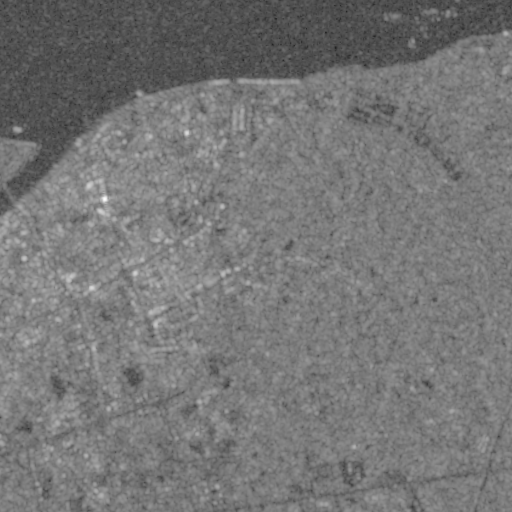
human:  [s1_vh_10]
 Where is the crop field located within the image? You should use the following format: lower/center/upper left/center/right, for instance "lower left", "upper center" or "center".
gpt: The crop field is located in the lower left of the image.
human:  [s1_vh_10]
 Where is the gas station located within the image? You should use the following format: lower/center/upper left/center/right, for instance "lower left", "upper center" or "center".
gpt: The gas station is located in the center left of the image.
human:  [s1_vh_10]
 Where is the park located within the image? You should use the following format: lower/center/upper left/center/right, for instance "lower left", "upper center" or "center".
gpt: The park is located in the lower left of the image.
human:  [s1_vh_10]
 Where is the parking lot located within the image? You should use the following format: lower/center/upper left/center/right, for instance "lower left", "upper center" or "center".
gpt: The parking lot is located in the center left of the image.
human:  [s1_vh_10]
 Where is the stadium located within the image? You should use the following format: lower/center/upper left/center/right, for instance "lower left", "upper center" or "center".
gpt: The stadium is located in the lower left of the image.
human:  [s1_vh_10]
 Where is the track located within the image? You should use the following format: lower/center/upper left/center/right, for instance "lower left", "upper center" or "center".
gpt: The track is located in the lower left of the image.
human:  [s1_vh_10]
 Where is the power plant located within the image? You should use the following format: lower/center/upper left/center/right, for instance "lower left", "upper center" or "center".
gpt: There is no power plant in the image.

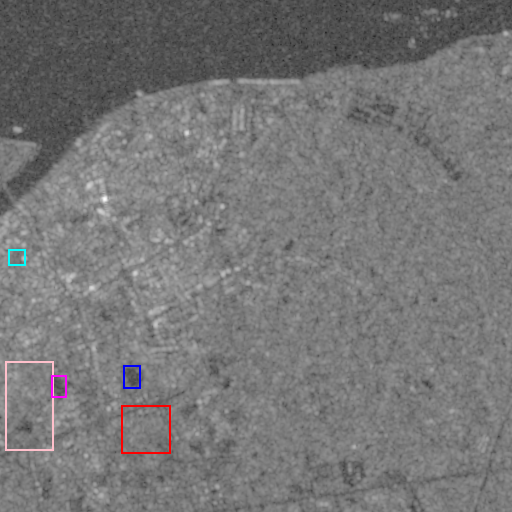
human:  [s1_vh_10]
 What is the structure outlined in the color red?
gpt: The structure outlined in red is a crop field.
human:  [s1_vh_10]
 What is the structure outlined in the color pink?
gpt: The structure outlined in pink is a park.
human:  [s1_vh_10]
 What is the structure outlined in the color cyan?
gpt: The structure outlined in cyan is a parking lot.
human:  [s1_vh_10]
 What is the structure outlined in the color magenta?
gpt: The structure outlined in magenta is a stadium.
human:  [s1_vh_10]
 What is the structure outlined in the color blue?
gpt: The structure outlined in blue is a track.
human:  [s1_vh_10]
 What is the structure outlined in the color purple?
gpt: There is no purple outline.